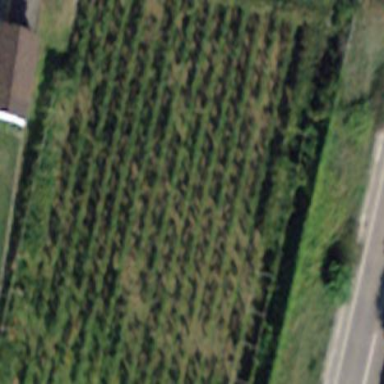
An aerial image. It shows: Vineyard with grape crops.